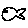
Label: fish